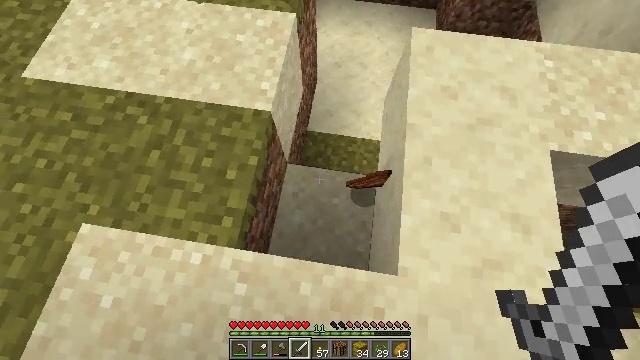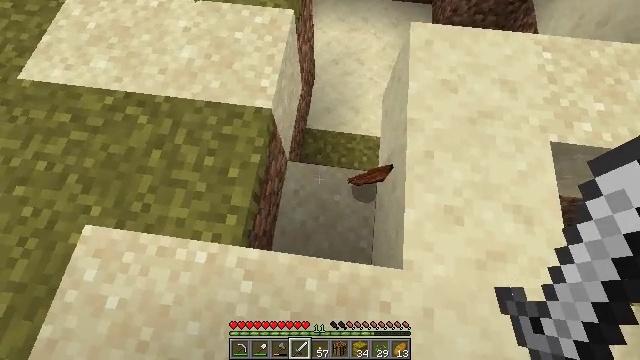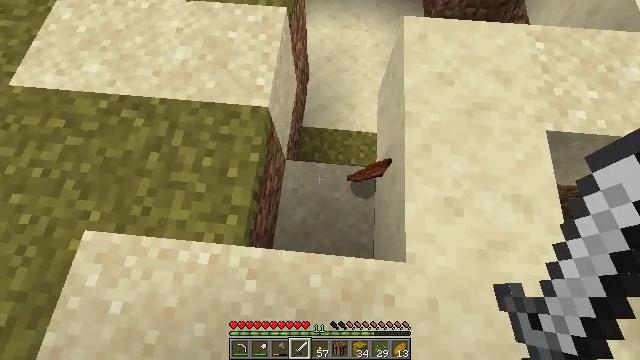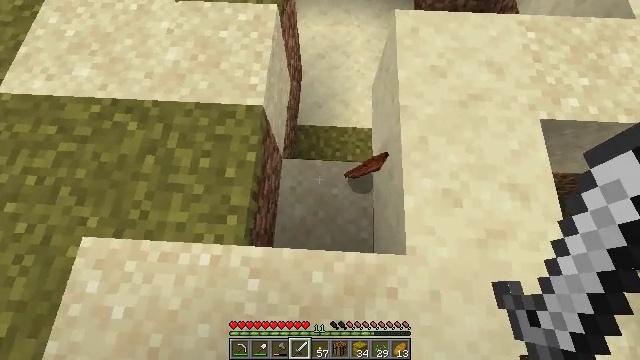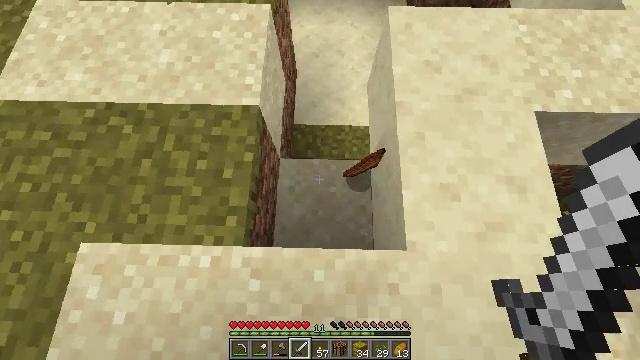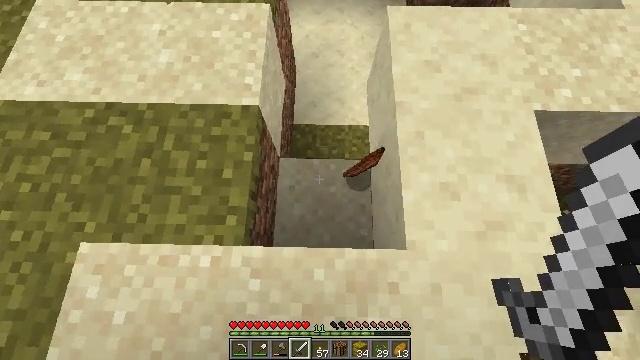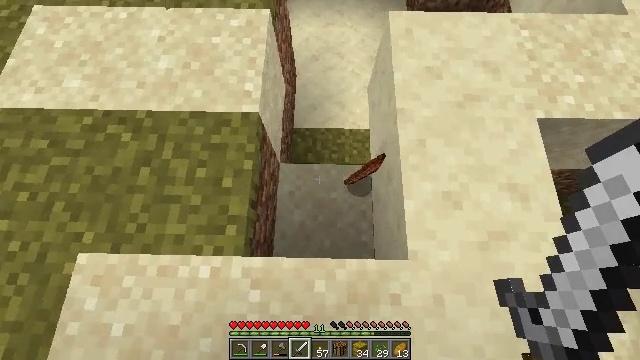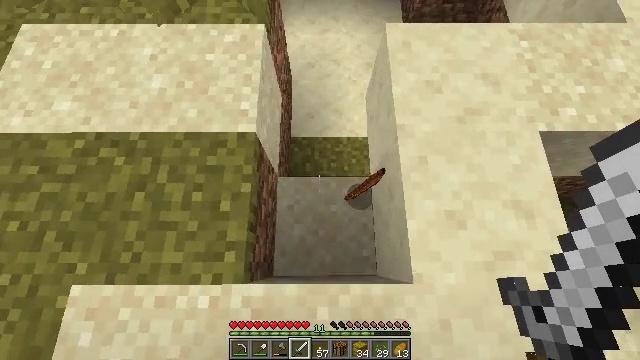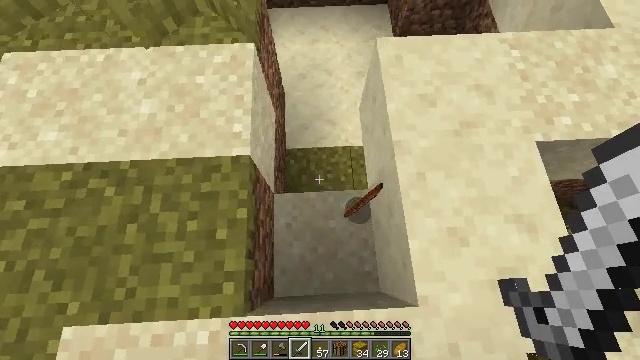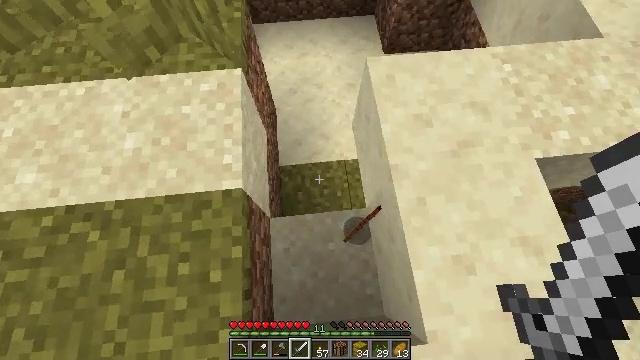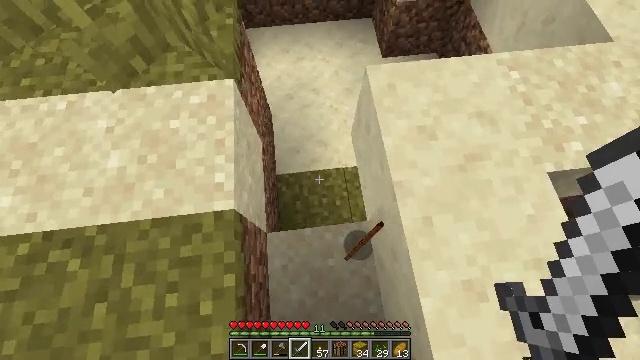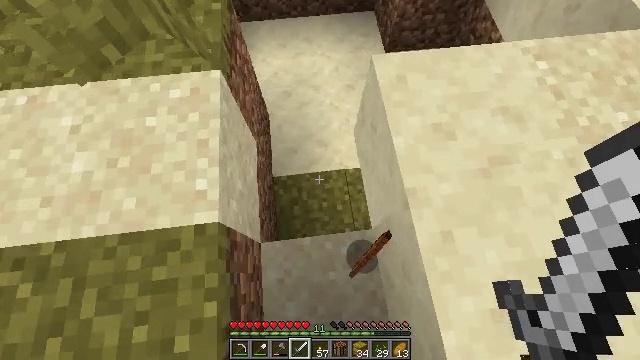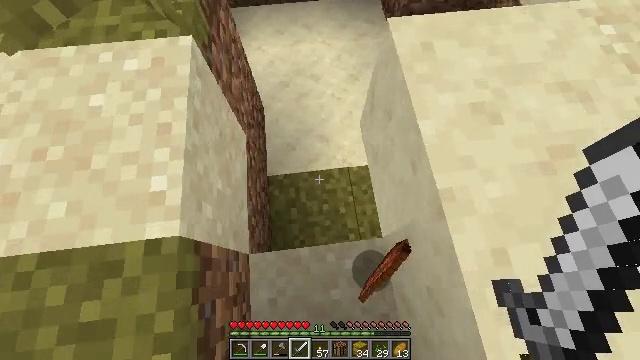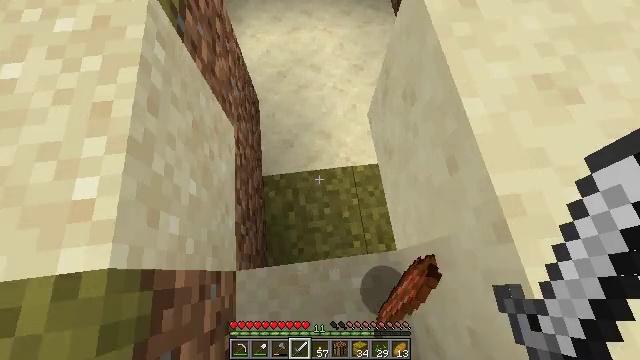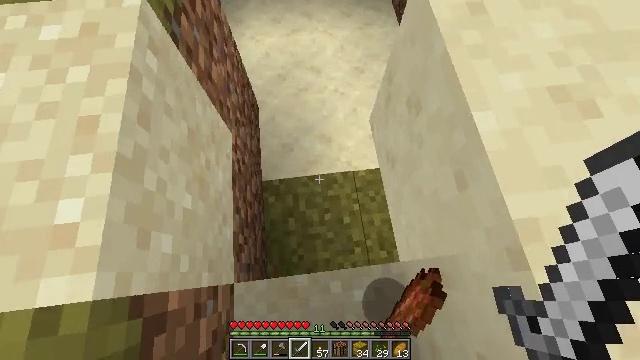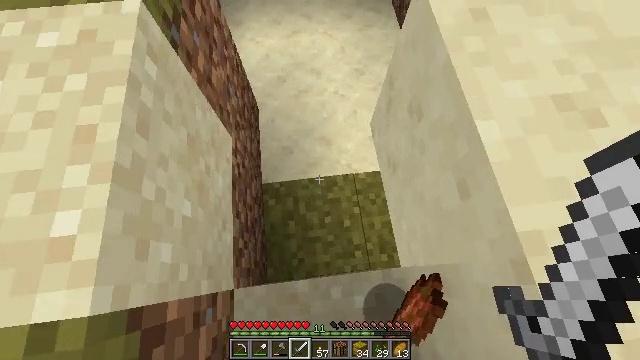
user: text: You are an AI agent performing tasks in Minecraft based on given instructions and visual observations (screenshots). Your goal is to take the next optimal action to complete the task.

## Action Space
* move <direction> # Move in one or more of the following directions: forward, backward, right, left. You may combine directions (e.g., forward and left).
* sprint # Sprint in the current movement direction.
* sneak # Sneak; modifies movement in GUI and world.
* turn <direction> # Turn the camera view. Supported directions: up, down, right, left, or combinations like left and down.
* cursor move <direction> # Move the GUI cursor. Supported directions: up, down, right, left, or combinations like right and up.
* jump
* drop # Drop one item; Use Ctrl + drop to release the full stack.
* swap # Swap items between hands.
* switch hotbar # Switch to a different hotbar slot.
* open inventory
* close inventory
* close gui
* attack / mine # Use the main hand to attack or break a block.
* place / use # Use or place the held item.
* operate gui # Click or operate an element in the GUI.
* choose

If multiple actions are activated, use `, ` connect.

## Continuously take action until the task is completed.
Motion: motion action
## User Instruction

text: Retrieve the lime bed from its current location.
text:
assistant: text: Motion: turn right
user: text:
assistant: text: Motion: turn right
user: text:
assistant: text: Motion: turn right
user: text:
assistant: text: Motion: turn right
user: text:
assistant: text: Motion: no_op
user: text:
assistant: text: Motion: move forward
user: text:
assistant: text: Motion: move forward, turn right
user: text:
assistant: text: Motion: move forward, turn right
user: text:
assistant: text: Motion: move forward, turn right and up
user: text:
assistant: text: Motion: no_op
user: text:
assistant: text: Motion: no_op
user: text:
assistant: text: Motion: no_op
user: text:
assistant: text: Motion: no_op
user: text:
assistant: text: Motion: no_op
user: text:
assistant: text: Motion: no_op
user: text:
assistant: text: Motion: turn right
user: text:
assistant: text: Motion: turn right
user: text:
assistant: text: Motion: turn right
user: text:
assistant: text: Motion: turn right
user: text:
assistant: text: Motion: turn right
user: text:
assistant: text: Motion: no_op
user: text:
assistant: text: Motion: no_op
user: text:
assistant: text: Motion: no_op
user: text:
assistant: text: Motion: no_op
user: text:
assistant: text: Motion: turn left and up
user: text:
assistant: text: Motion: turn left and up
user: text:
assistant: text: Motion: turn left and up
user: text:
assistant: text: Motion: turn left and up, jump
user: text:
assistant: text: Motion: turn left and up, jump
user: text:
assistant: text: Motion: jump